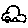
Label: car